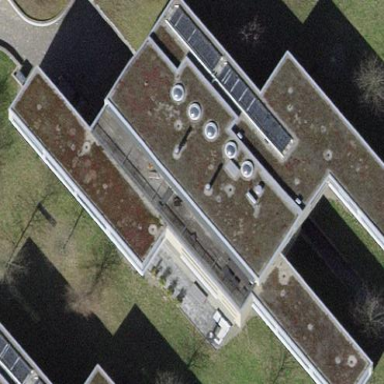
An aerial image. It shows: Building with apartments and flat roof.